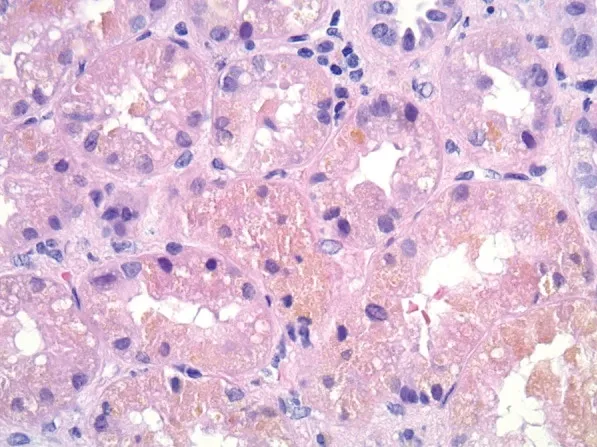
H & E (x 400) shows accumulated brown pigment in proximal tubular cytoplasm consistent with bile.
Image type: pathology (h&e)